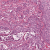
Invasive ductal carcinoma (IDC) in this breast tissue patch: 1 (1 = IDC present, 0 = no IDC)